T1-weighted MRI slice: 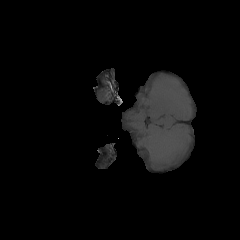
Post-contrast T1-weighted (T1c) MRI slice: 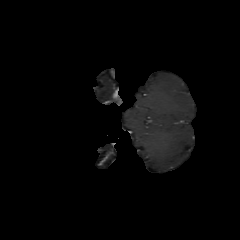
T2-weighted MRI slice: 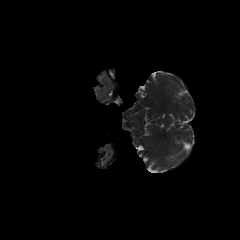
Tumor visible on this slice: no